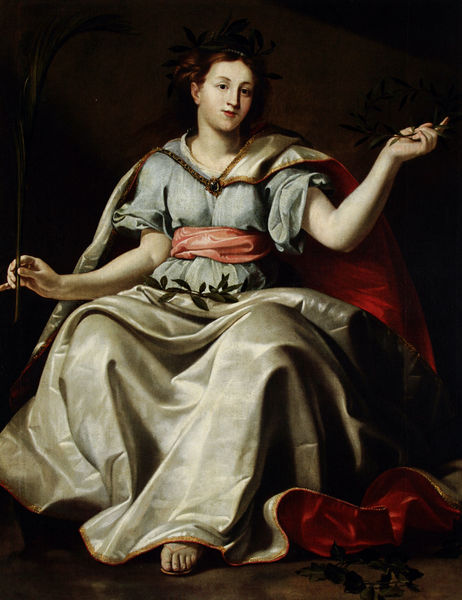
Titel: Victoria
Künstler: Ulrich Loth
Standort: München
Institution: Bayerische Staatsgemäldesammlungen
Schlagwörter: blau, blätter, feder, fuß, gemälde, hand, haut, kopf, körper, schatten, umhang, weiß, blume, blumen, braun, busen, finger, frau, frisur, geste, hell, hintergrund, kleid, licht, nase, ohr, schwarz, stirn, blick, dame, gürtel, rot, tuch, beige, rock, jung, arm, arme, augen, blass, bluse, falten, gesicht, silber, ärmel, hände, portrait, porträt, zweige, boden, auge, figur, gewand, haare, mantel, sessel, sitzend, decke, blatt, pflanze, brosche, frontal, rosa, seide, stock, schärpe, lächeln, taille, füße, sitz, stab, glanz, muse, palme, palmwedel, sandalen, faltenwurf, schoß, zeigen, graun, drapierung, spange, barfuss, zweig, gestik, allegorie, kranz, lorbeer, lorbeeren, lorbeerkranz, göttin, brokat, ranke, palmzweig, sandale, efeu, mittelalter, kränze, stange, femme, cape, taft, purpur, attribut, bauchbinde, siegeskranz, schriftstellerin, geischt, kape, mythologie, fibel, drall, baton, kränzen, sitzten, fiebel, ölzweig, attribute, drapperie, schwaqrz, olivenzweig, ribera, renaissance, dichterin, gentilischi, klaied, loorbeer, mantek, zurbaran